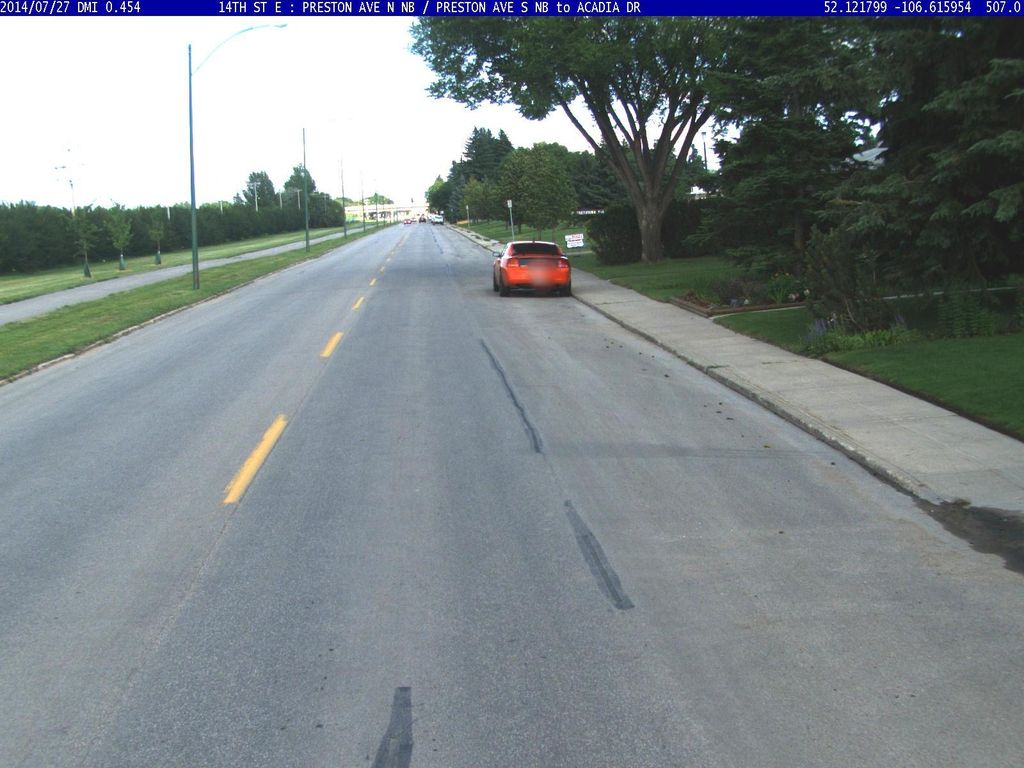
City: saskatoon